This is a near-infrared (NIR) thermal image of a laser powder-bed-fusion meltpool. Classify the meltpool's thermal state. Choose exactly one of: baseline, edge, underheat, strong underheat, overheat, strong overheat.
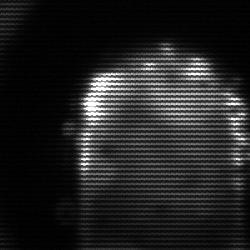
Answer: baseline